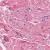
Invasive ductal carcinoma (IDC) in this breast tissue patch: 0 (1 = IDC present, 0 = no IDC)